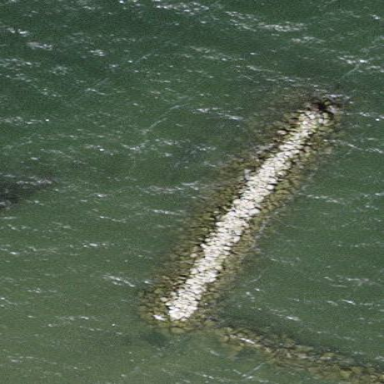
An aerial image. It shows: Breakwater structure.